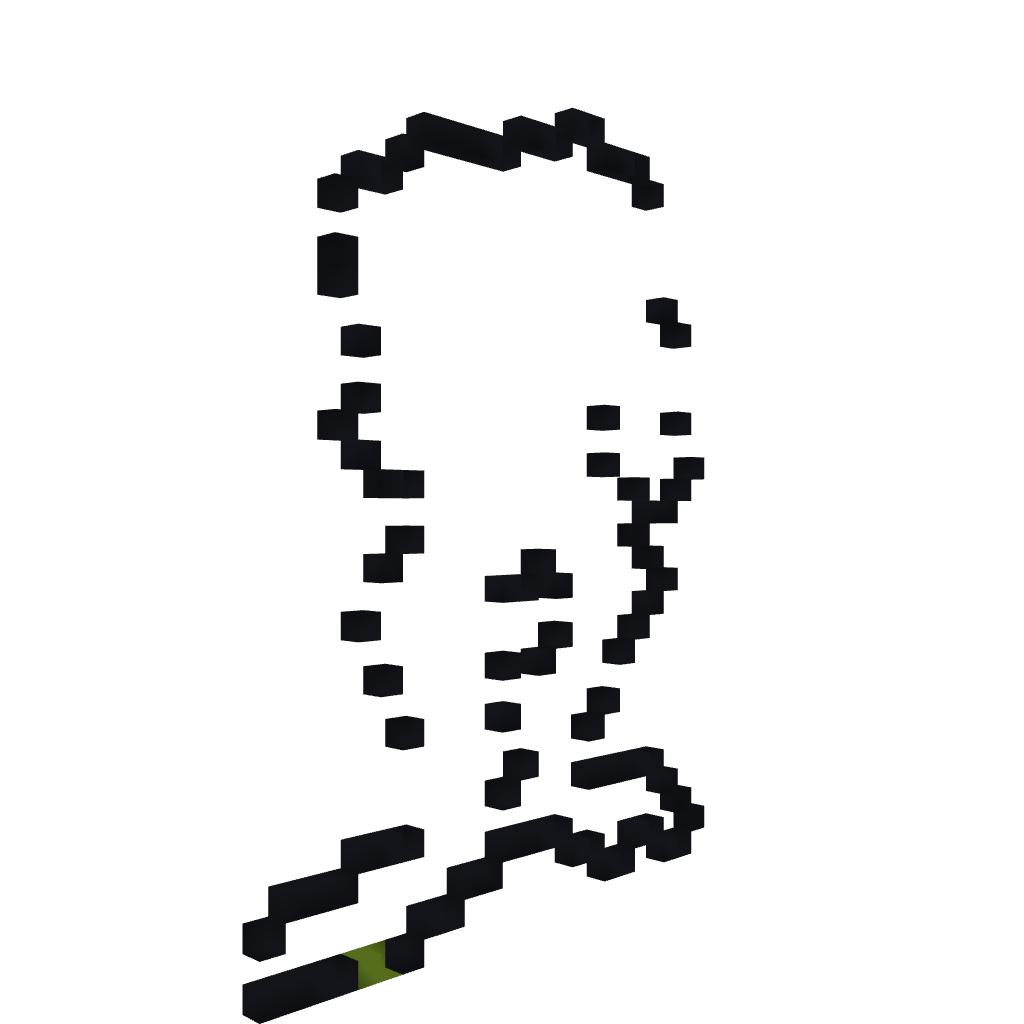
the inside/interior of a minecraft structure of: Battletoads/NES-Rash